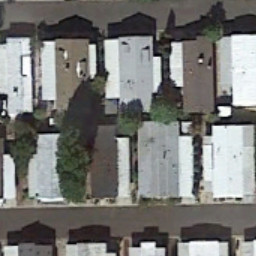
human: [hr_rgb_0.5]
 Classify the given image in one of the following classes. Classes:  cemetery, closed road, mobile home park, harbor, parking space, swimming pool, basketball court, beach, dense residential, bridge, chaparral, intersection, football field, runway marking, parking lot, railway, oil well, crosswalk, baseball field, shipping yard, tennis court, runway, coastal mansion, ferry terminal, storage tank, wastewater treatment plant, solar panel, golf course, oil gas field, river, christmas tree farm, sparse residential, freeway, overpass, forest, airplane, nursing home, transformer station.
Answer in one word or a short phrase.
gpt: mobile home park